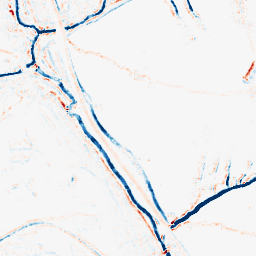
Category: morphological
Decomposition family: morphological_rect
Decomposition parameters: operation: average
width: 5
height: 5
Upsampling method: cubic_mitchell
Upsampling parameters: scale: 2
Upsampling scale: 2